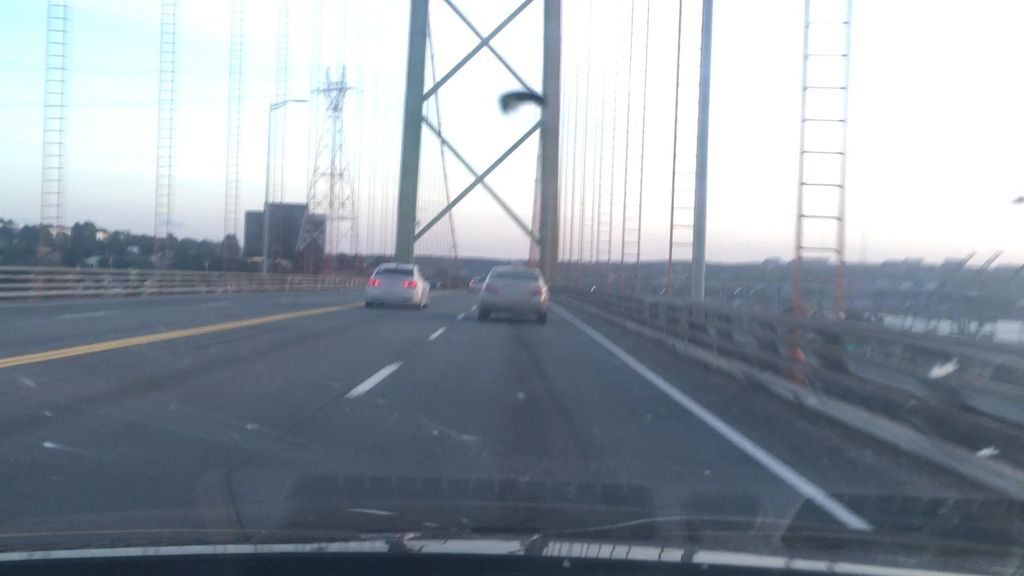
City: halifax